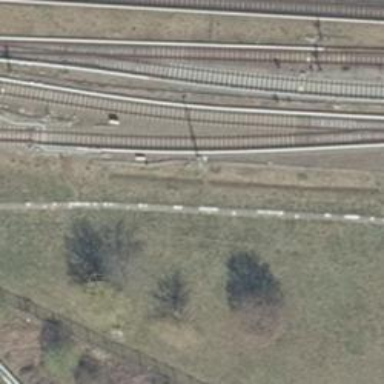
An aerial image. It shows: Yard area with electrified rail tracks.